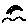
Label: hexagon